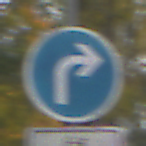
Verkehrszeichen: VorgeschriebeneFahrtrichtungRechts
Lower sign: EinspurigeFahrzeugeFrei5
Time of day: Midday
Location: Outdoor (Nature)
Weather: Overcast
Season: Autumn
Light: Natural